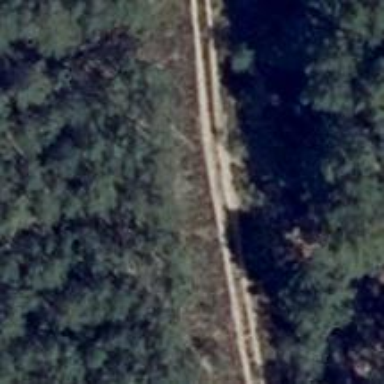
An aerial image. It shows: Sandy track road.